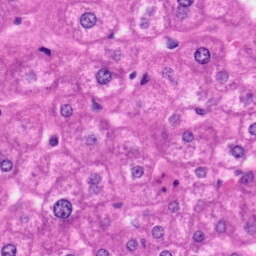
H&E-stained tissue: Liver